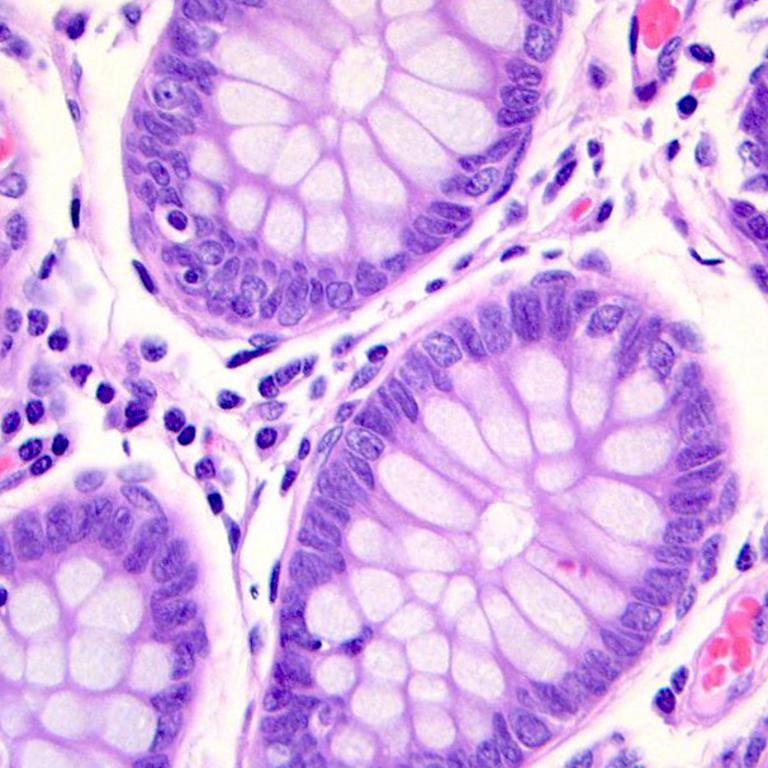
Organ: colon
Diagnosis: benign